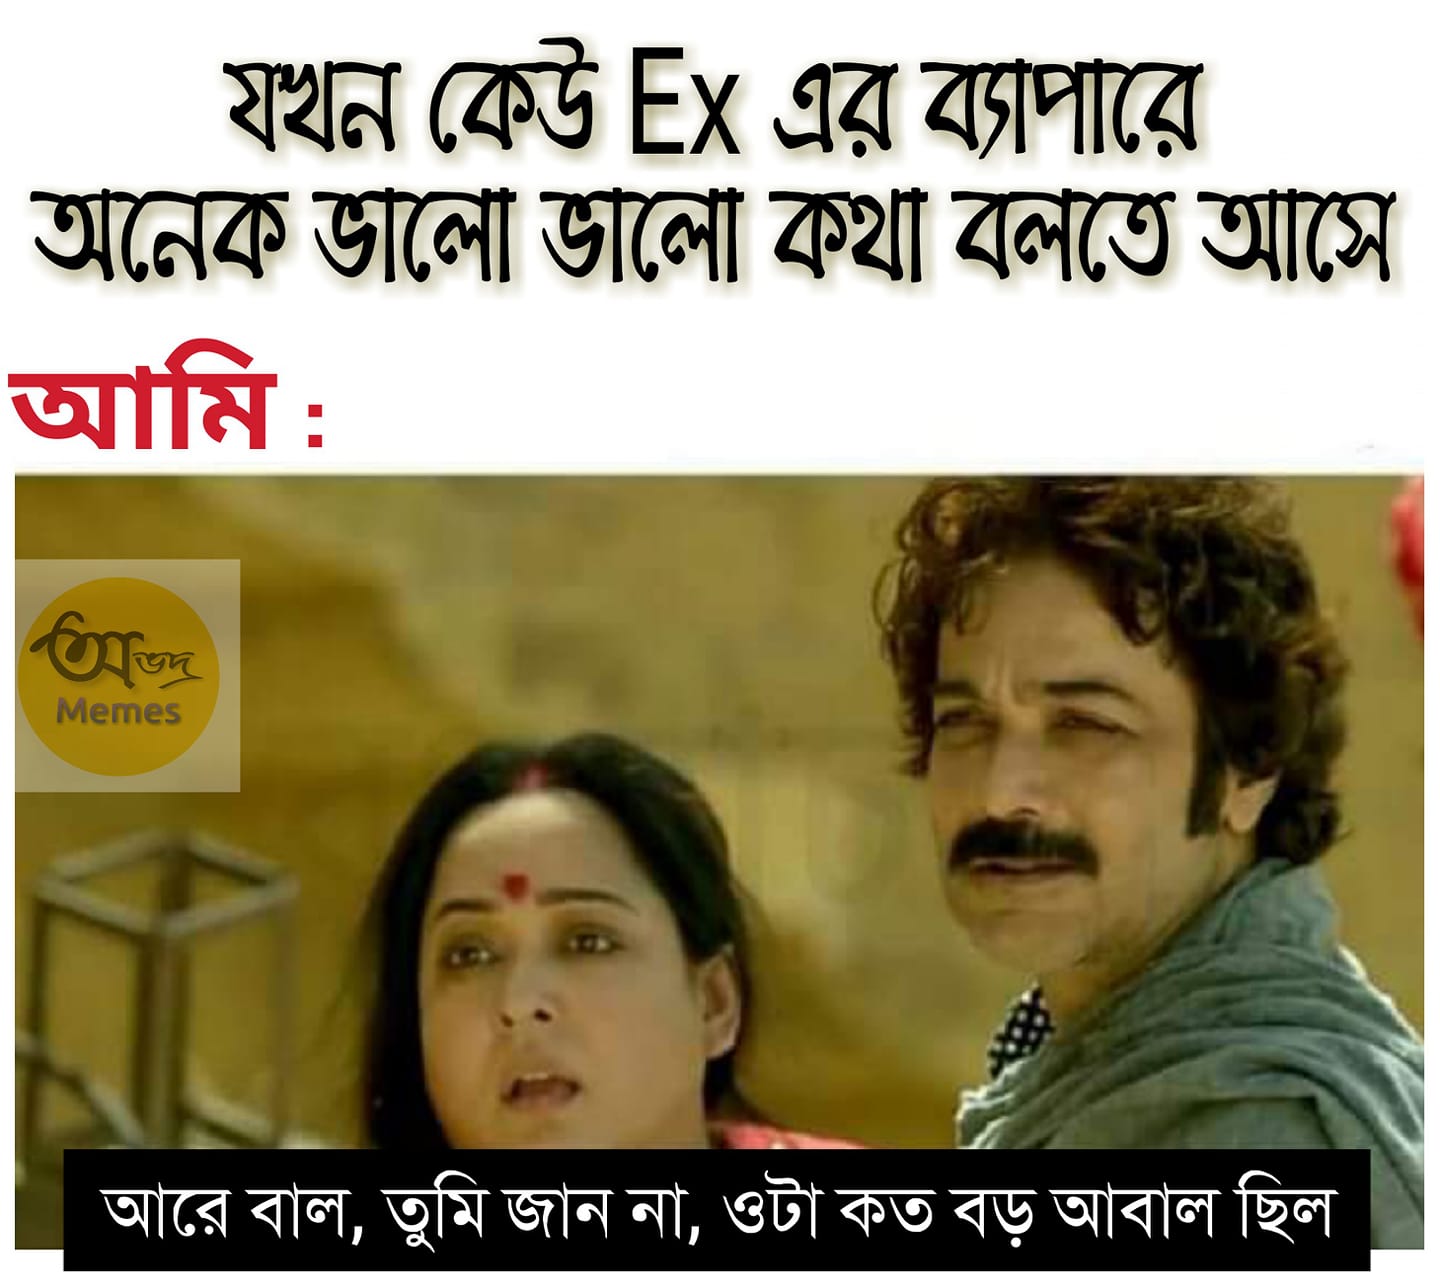
Caption: যখন কেউ Ex এর ব্যাপারে অনেক ভালো কথা বলতে আসে    আমিঃ   আরে বাল, তুমি জান না, ওটা কত বড় আবাল ছিল
Label: hate